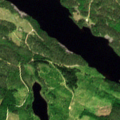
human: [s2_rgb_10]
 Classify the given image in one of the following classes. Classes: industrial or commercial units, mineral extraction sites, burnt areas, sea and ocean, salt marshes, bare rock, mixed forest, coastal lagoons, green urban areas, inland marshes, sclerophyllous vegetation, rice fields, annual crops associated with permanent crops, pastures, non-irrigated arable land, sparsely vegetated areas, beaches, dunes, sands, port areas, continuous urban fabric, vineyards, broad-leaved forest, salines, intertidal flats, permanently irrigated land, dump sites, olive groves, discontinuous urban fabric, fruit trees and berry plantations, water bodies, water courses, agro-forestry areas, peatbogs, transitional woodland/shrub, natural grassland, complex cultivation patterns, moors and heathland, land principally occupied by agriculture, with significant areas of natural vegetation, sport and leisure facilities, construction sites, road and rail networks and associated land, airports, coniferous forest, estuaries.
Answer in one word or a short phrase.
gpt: coniferous forest, mixed forest, transitional woodland/shrub, water bodies